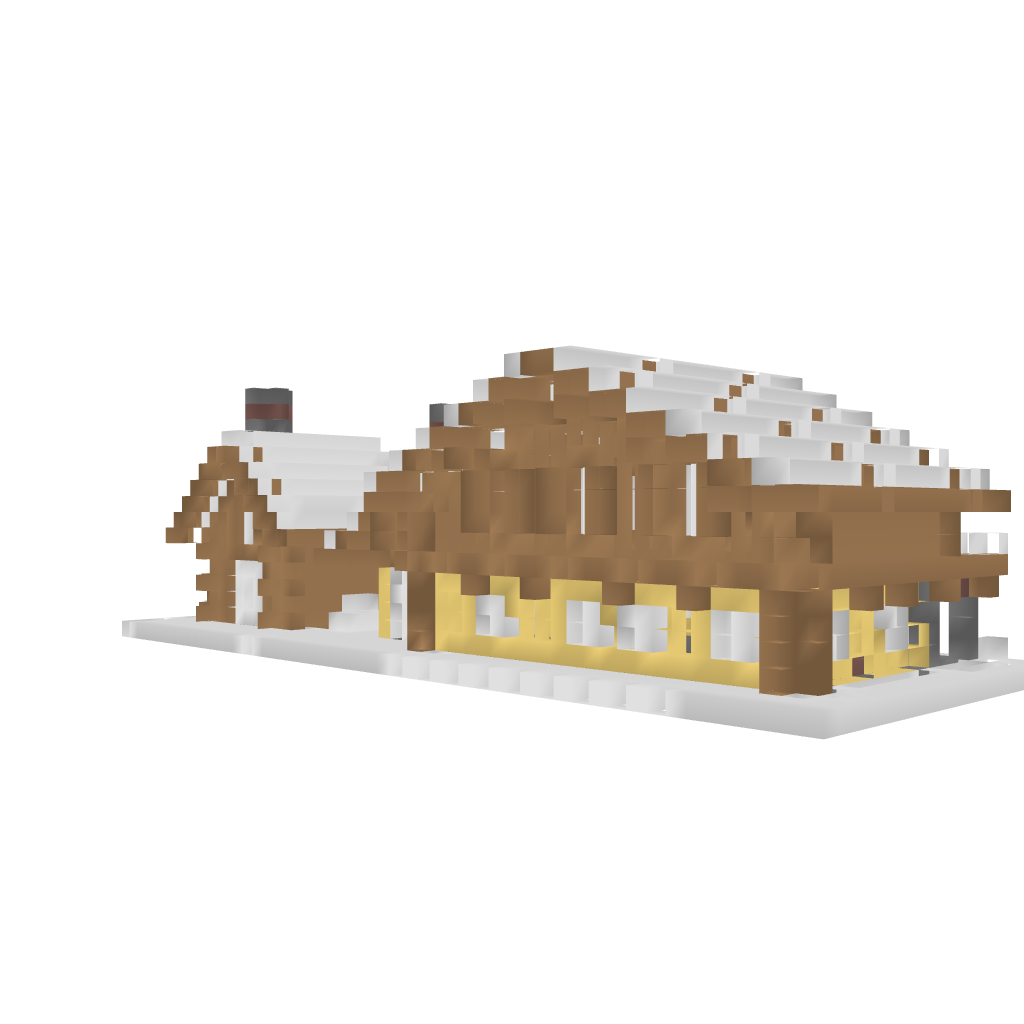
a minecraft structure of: Winter Houses high quality